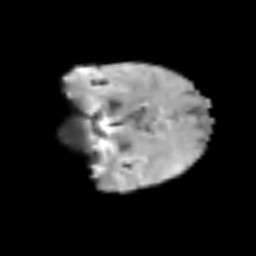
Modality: T2w
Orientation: coronal
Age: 71
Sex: female
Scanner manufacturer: siemens
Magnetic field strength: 3 T
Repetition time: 3.2 s
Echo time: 0.081 s